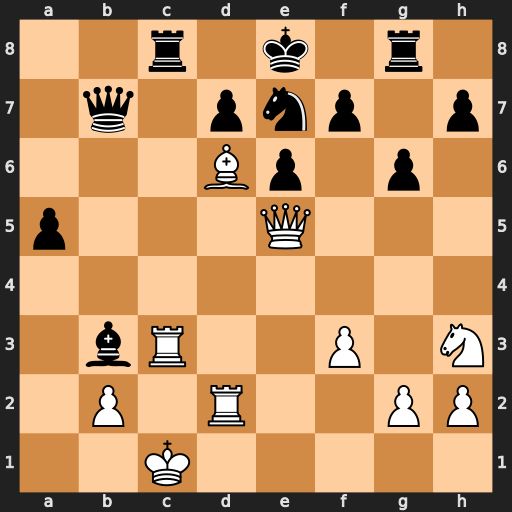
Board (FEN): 2r1k1r1/1q1pnp1p/3Bp1p1/p3Q3/8/1bR2P1N/1P1R2PP/2K5
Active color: w
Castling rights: -
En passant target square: -
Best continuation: Qf6 Nf5 Ng5 Nxd6 Rxd6